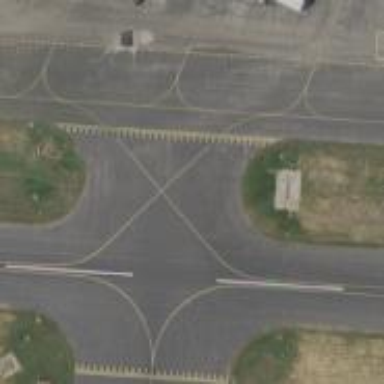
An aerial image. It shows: Image of taxiway at airport.